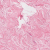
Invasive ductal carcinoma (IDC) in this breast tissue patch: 0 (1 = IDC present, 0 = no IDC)